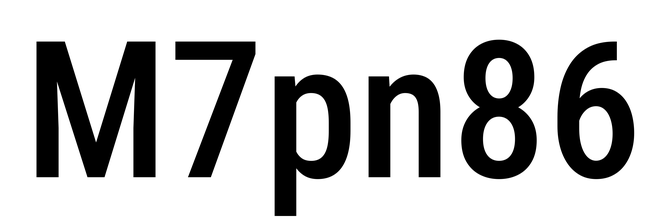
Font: Roboto_Condensed_Medium